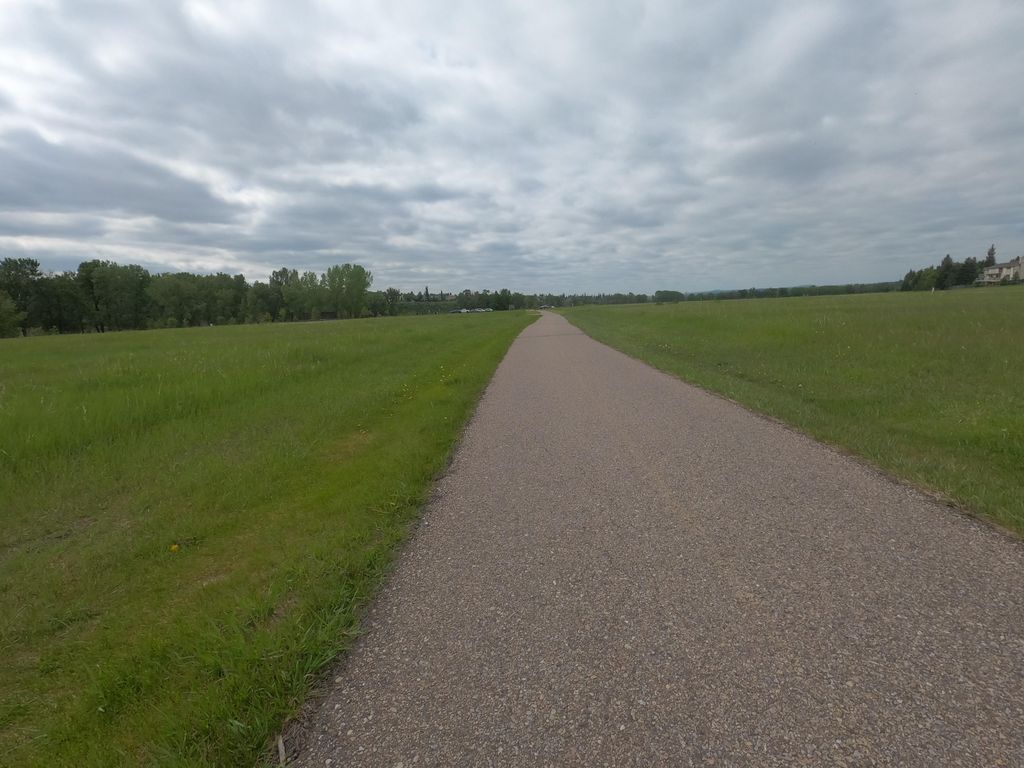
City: calgary